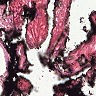
Metastatic tissue present: no